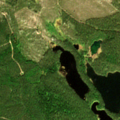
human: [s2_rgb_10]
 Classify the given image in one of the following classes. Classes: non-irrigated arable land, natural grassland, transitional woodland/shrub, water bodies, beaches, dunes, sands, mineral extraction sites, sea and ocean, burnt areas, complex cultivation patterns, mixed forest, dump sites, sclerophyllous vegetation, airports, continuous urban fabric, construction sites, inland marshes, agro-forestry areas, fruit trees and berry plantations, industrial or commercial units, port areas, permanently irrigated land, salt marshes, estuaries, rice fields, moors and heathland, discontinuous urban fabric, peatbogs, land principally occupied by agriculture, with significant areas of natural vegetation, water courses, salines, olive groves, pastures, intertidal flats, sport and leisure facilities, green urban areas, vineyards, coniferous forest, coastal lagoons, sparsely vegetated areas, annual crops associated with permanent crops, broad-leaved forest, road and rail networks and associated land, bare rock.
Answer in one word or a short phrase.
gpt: coniferous forest, transitional woodland/shrub, water bodies